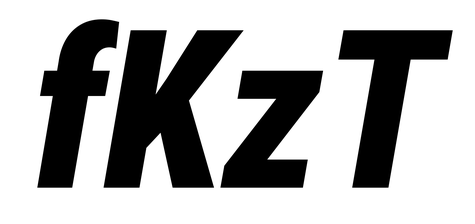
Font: Roboto-Italic_Condensed_Black_Italic